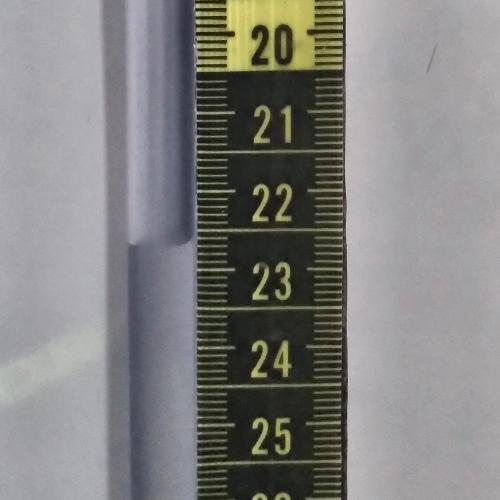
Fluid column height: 22.7 cm